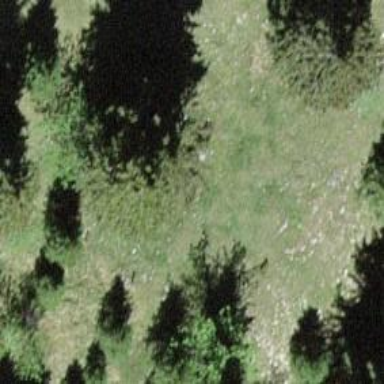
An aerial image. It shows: Needle-leaved tree in nature.